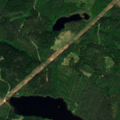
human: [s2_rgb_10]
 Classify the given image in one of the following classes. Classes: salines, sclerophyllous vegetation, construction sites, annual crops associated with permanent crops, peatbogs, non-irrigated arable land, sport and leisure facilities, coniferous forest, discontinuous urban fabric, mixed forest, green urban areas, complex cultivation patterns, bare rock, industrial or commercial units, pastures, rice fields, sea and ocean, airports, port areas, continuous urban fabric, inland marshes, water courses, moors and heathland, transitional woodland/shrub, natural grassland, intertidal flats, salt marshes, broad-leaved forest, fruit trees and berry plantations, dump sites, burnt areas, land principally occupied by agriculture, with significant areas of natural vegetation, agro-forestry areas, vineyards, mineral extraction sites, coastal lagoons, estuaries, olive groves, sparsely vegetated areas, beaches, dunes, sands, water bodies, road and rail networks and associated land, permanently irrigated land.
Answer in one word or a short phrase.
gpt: coniferous forest, mixed forest, transitional woodland/shrub